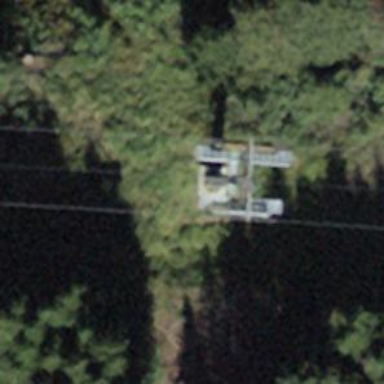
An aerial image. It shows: Chair lift captured from aerial perspective.